Question: I'm including FB and G+ SignUp in my app.
Only thing that I can't find an answer for is .
I made a regular UIButton and changed it's Class to GPPSignInButton.
Result was this:

I have no idea what this blue area is, and how it ended up there, but I cannot change it by calling any of these methods
'''
_gButton.backgroundColor = [UIColor redColor];
[_gButton setBackgroundColor:[UIColor redColor]];
[_gButton setBackgroundImage:[UIImage imageNamed:@""] forState:UIControlStateNormal];
'''
I just need a google login button to be transparent button.
How to achieve that?
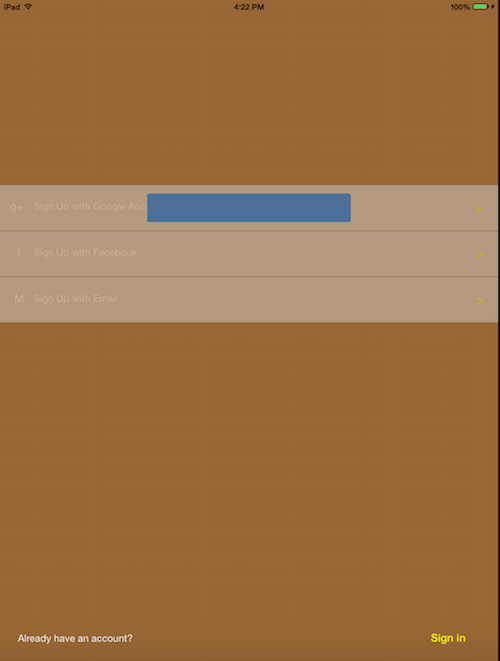
Answer: You can have your own 'UIButton', connect it with an 'IBAction' to your 'UIViewController' and run the authentication process yourself, that's what the Sign in button does behind the scenes:
'''
- (IBAction)signInWithGooglePlusButtonPressed:(UIButton *)sender {
GPPSignIn *googleSignIn = [GPPSignIn sharedInstance];
googleSignIn.shouldFetchGooglePlusUser = YES;
googleSignIn.shouldFetchGoogleUserEmail = YES;
googleSignIn.clientID = @"CLIENT_ID";
googleSignIn.scopes = @[ @"profile" ];
googleSignIn.delegate = self;
[googleSignIn authenticate];
}
'''